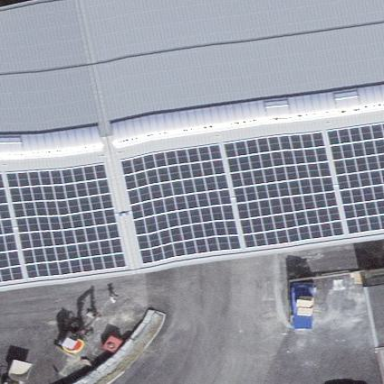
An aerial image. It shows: Solar power generator using photovoltaic method with solar photovoltaic panel types.